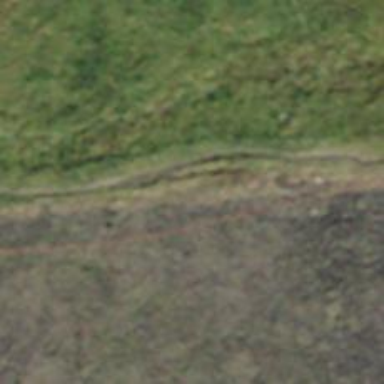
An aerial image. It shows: Dirt path with excellent trail visibility.